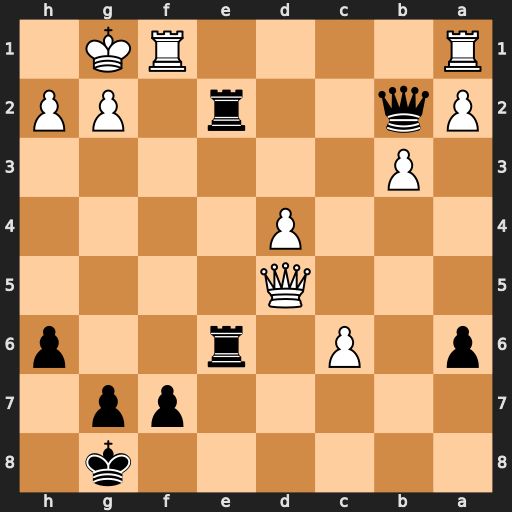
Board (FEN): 6k1/5pp1/p1P1r2p/3Q4/3P4/1P6/Pq2r1PP/R4RK1
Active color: b
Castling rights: -
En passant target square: -
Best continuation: Rg6 Qxf7+ Kh7 Qxg6+ Kxg6